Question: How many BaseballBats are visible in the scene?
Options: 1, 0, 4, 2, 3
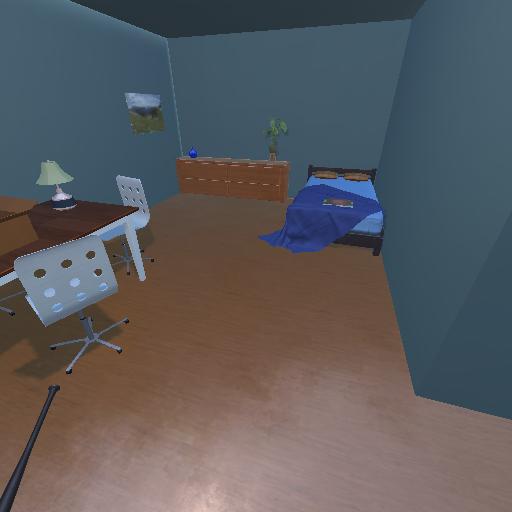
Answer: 1